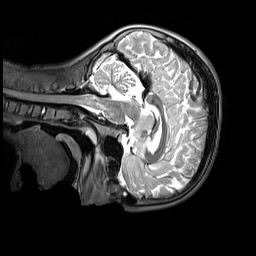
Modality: T2w
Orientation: sagittal
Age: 11
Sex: male
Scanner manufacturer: siemens
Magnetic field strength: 3 T
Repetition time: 3.2 s
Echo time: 0.408 s